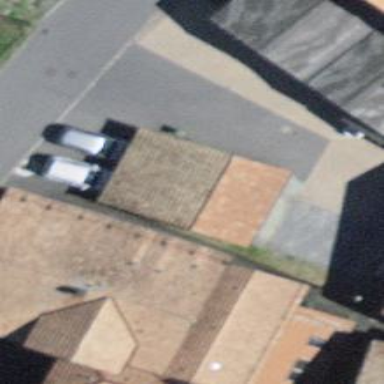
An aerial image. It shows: Barn.